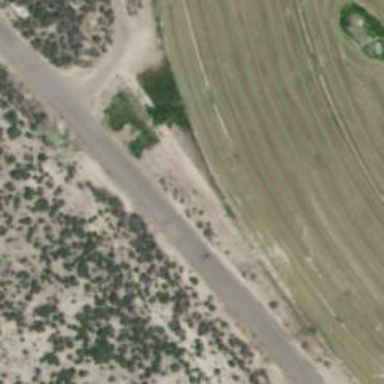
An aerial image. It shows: Unclassified road.